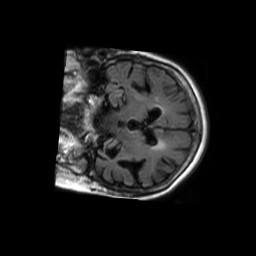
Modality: FLAIR
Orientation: coronal
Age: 86
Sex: female
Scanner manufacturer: philips
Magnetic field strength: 1.5 T
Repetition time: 6 s
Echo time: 0.12 s